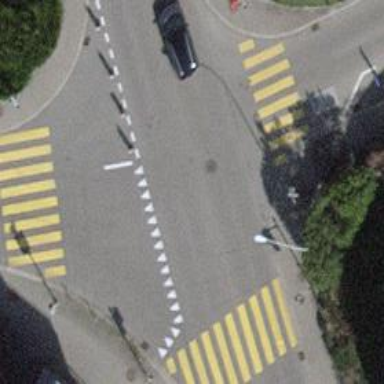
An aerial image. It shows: Road with traffic signals.